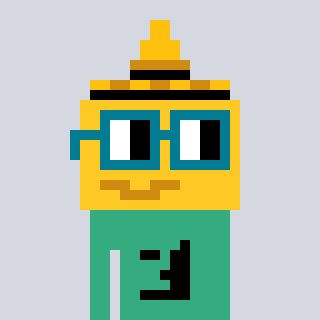
a pixel art character with square dark green glasses, a mustard-shaped head and a teal-colored body on a cool background